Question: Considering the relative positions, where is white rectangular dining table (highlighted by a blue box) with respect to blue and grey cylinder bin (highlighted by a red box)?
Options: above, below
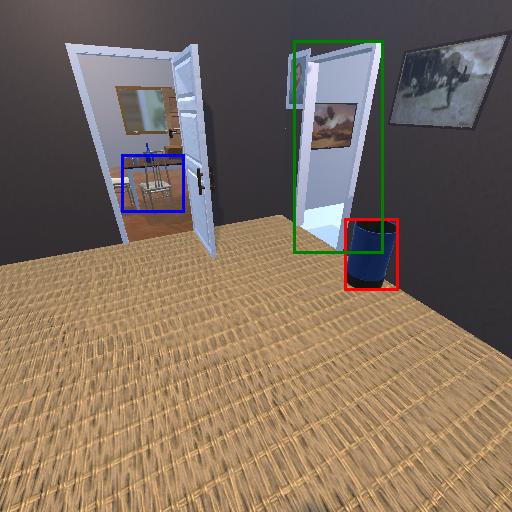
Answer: above